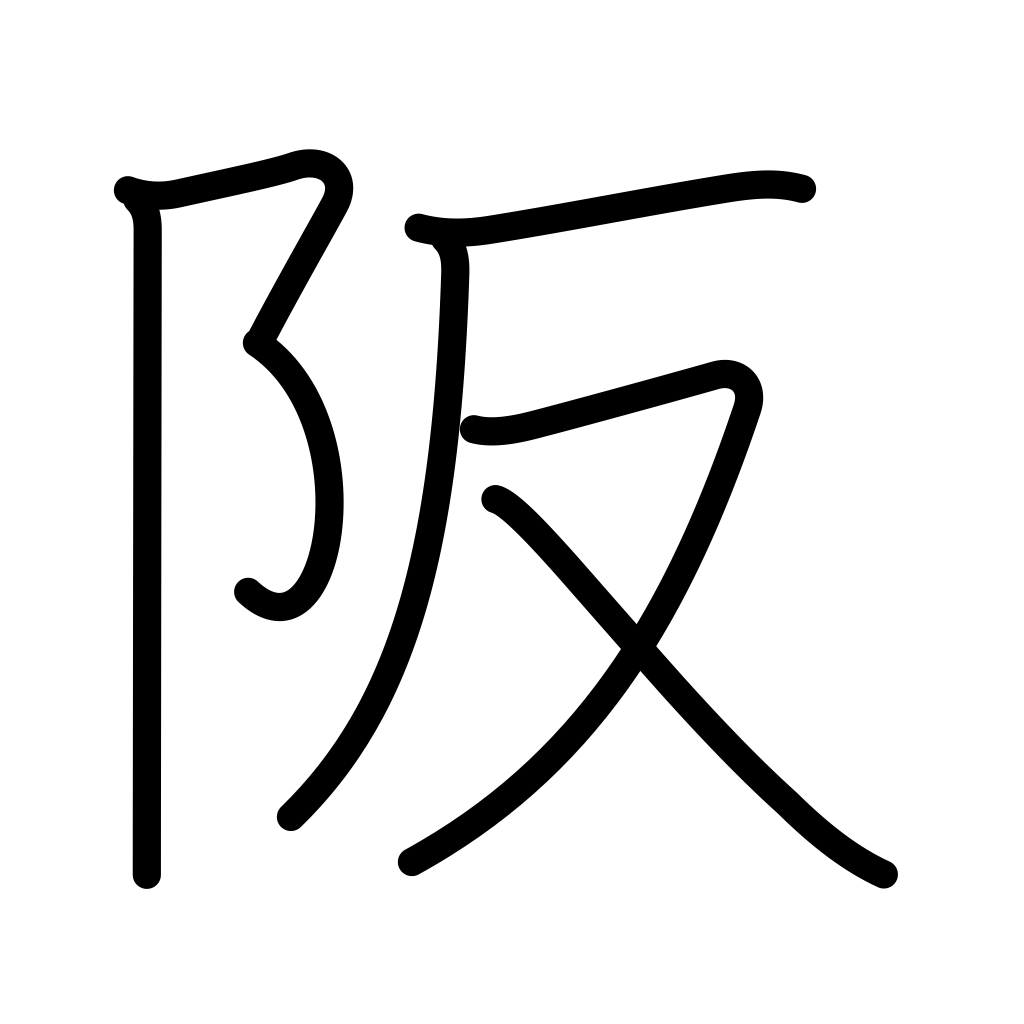
Meaning: heights, slope